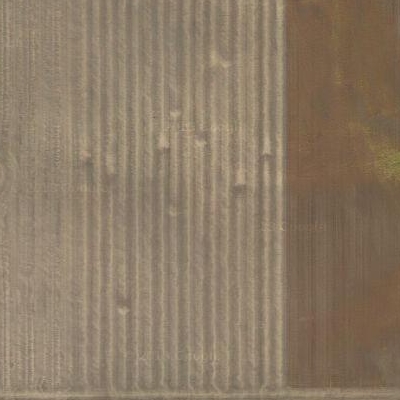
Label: Field